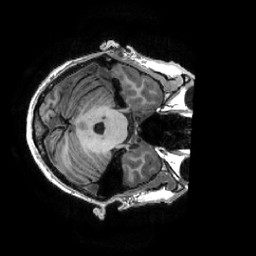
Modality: T1w
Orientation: axial
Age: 31
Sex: male
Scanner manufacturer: ge
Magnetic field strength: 3 T
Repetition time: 0.0073 s
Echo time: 0.003 s